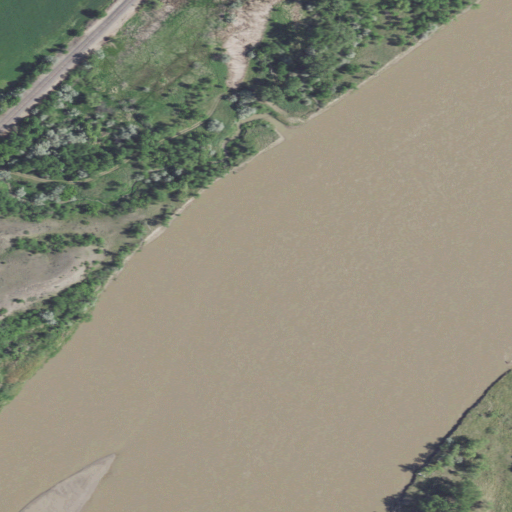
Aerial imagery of valley in Montana named Garden Coulee containing open water, woody wetlands, herbaceous wetlands, grassland, low intensity development, and deciduous forest